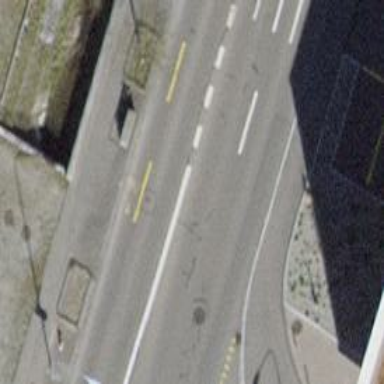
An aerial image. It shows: Tertiary road with asphalt surface. There is separate sidewalk on the left side along with cycle lane.